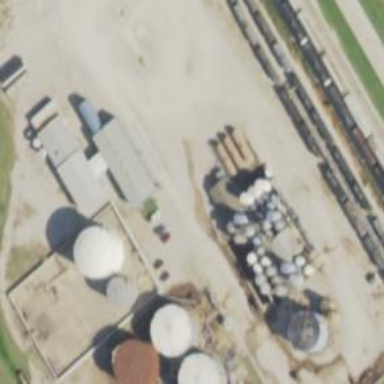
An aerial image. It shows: Storage tank that is man-made.